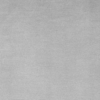
Label: dusty